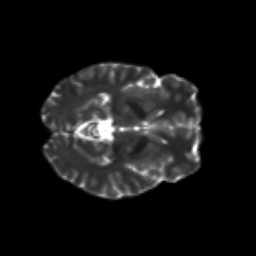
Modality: T2w
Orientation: axial
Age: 26
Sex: male
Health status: healthy
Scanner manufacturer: siemens
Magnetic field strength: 3 T
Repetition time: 8.6 s
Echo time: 0.095 s